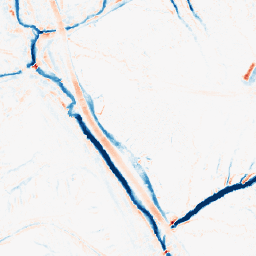
Category: morphological
Decomposition family: morphological
Decomposition parameters: operation: average
size: 5
Upsampling method: area
Upsampling parameters: scale: 2
Upsampling scale: 2